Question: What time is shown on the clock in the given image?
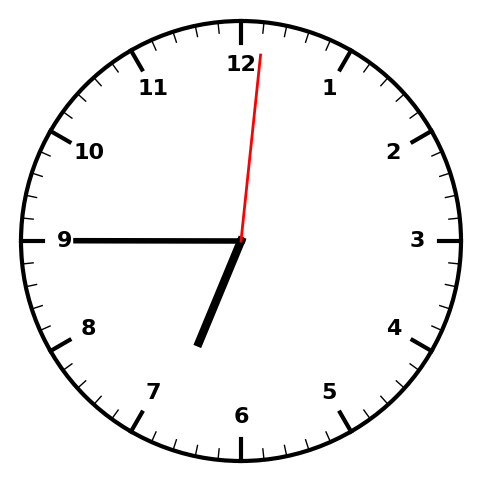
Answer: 06:45:01